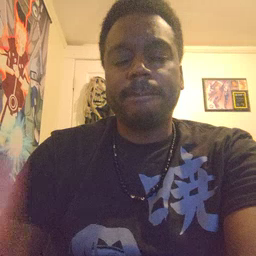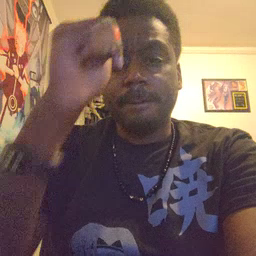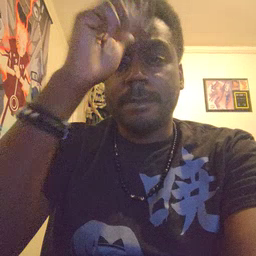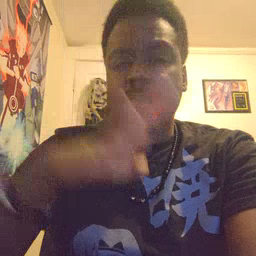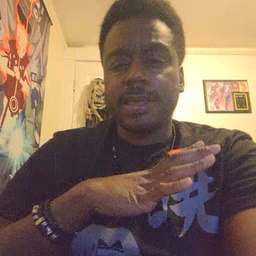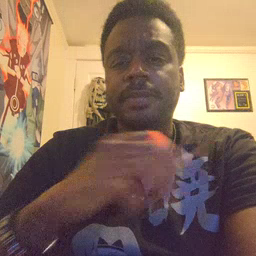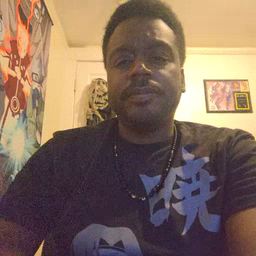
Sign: man